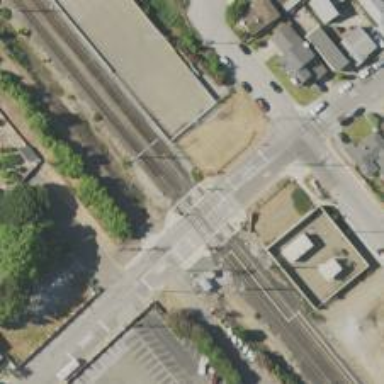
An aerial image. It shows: Railway crossing.